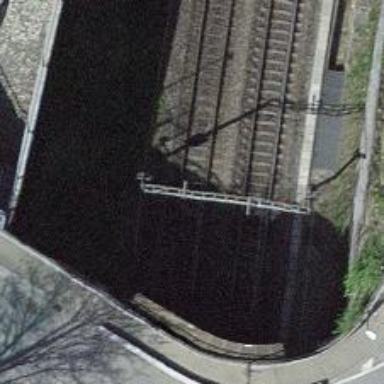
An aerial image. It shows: Railway signal.